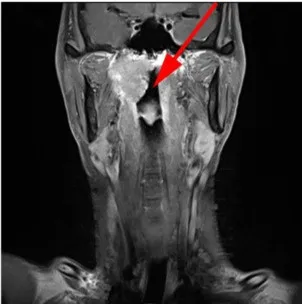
Diagnosis of nasopharynx cancer. (A,B) Diagnostic imaging result. A mass on the posterior wall of the nasopharynx: the red arrow points to.
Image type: radiology (mri)